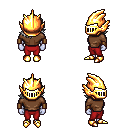
a pixel art fantasy rpg character, female body template, dark elf, purple skin, brown long-sleeve shirt, red pants, white swoop hairstyle, gold helm, leather bracers, gold boots, four views (front, back, left, right), 2x2 character sprite sheet, small pixel art, hard edges, no anti-aliasing